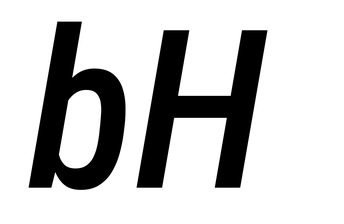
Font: Roboto-Italic_Condensed_Medium_Italic